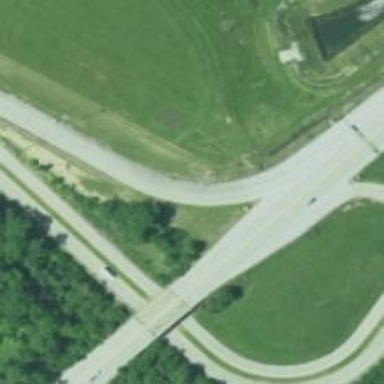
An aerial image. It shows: Trunk link highway.